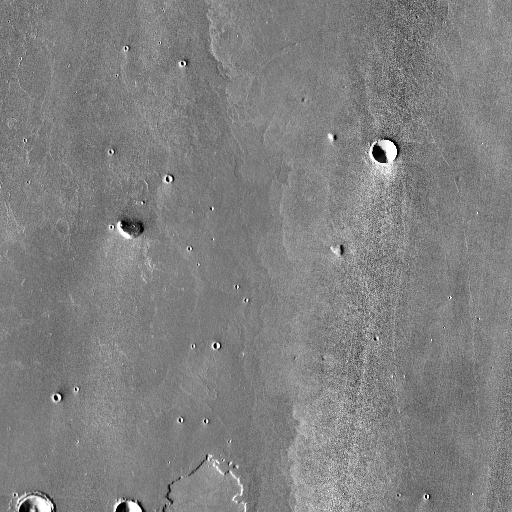
Crater classes present: Background, Other